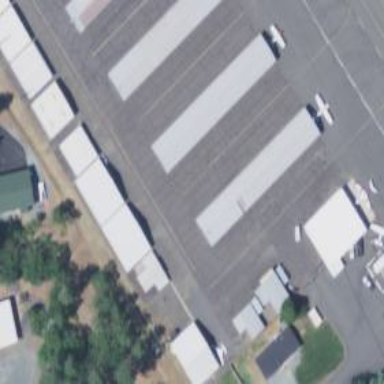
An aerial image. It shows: Hangar building at airport.